Can you highlight the differences in these two pictures?
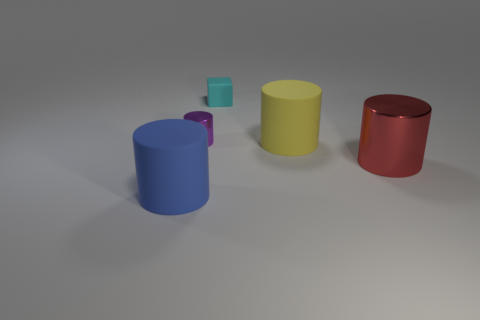
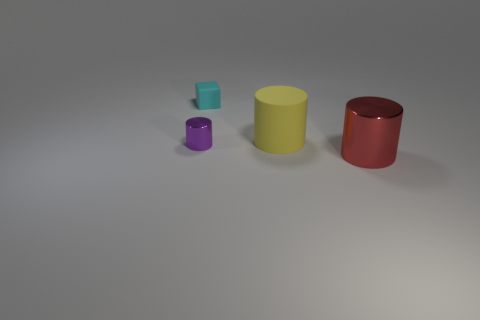
the blue object is gone
the large blue matte cylinder that is in front of the big red shiny cylinder is no longer there
the blue cylinder is missing
the blue rubber cylinder is gone